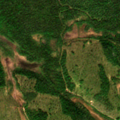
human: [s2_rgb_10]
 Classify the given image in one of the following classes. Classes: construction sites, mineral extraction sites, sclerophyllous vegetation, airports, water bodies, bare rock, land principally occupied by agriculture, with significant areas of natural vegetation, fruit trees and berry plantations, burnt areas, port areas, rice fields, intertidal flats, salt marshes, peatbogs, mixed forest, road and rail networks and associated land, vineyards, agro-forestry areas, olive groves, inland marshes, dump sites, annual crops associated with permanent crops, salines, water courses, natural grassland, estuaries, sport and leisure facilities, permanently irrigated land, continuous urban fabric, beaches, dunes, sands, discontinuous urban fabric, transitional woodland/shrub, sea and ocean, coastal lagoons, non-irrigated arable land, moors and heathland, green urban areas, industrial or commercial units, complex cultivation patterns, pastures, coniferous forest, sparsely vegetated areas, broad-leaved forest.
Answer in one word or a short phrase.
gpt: coniferous forest, mixed forest, transitional woodland/shrub